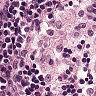
Metastatic tissue present: no